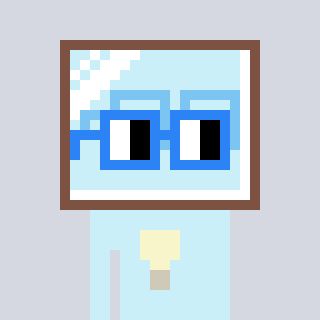
a pixel art character with square blue glasses, a mirror-shaped head and a cold-colored body on a cool background